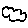
Label: cloud